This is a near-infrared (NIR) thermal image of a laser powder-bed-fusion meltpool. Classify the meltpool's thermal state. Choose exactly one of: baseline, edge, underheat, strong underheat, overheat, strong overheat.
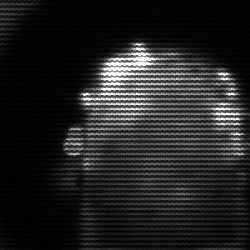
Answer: baseline